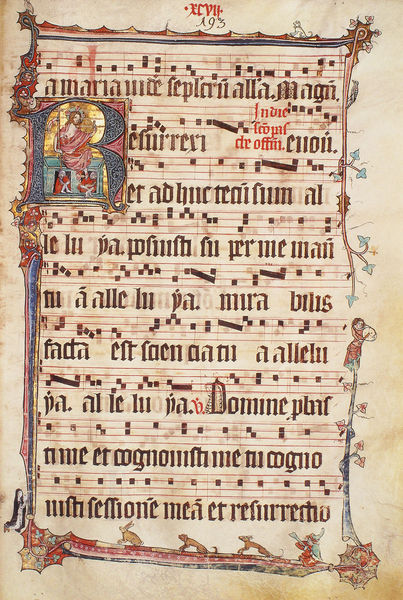
Titel: Graduale
Institution: Köln, Erzbischöfliche Diözesan- und Dombibliothek
Schlagwörter: blau, schwarz, zeichnung, rot, tiere, bibel, mensch, rahmen, blatt, gesang, hase, ranken, farbig, schrift, noten, notenblatt, buch, druck, seite, text, buchstabe, initiale, herrscher, buchdruck, buchseite, christus, jesus, mittelalter, handschrift, lied, latein, r, kirchenloed